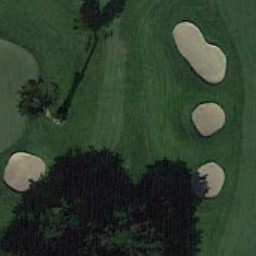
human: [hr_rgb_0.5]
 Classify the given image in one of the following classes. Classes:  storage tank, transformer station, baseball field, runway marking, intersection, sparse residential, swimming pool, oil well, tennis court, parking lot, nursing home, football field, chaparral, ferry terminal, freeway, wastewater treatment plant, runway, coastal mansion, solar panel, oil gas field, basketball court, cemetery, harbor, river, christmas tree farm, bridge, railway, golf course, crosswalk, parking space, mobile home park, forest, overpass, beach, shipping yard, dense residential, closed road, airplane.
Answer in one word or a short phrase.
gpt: golf course